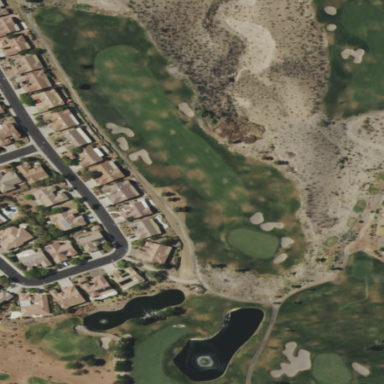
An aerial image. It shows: Area with grass used as rough in golf course.